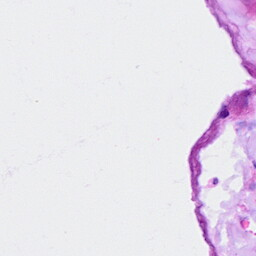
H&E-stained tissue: Ovarian